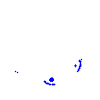
Particle: kaon